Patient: sex M, age 56
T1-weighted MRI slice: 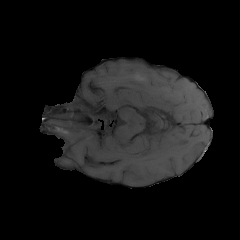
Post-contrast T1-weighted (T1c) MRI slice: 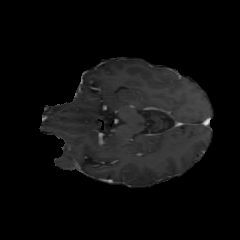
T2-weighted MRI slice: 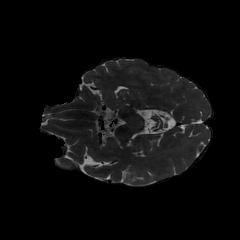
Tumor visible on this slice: no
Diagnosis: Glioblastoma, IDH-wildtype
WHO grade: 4